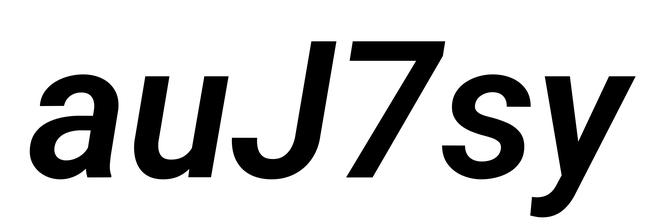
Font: Roboto-Italic_SemiBold_Italic